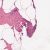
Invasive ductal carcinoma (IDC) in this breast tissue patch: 0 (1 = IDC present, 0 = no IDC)